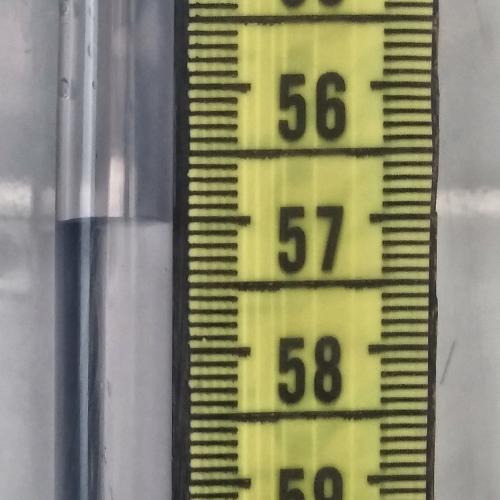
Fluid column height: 57.0 cm